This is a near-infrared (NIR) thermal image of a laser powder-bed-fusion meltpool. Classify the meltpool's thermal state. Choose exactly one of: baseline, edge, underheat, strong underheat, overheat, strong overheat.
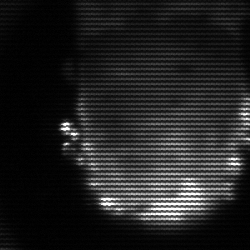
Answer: baseline